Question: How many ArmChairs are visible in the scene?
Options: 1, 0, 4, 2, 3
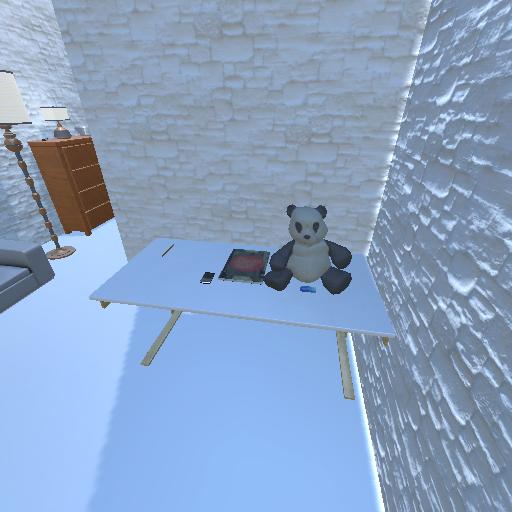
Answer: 1